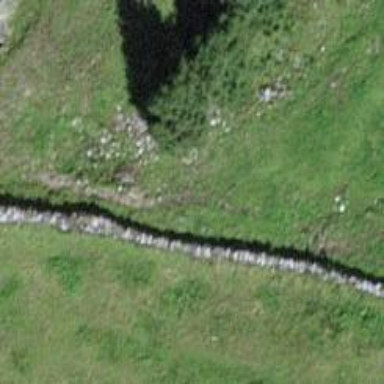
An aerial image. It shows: Wall barrier.